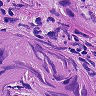
Metastatic tissue present: yes